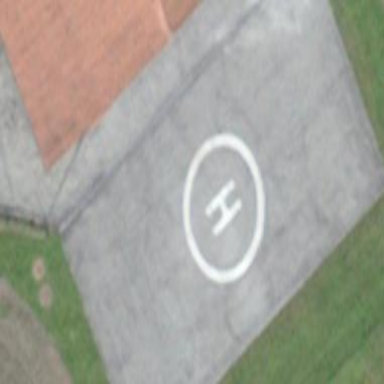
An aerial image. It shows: Image of helipad at airport.